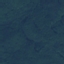
Land use / land cover class: Forest